Question: I am using a ViewFlipper to toggle between views. I would like to get the same effect as Facebook's or Youtube's settings views, which is to keep a bit of the last view showing to the right. See image below. How can I do this?

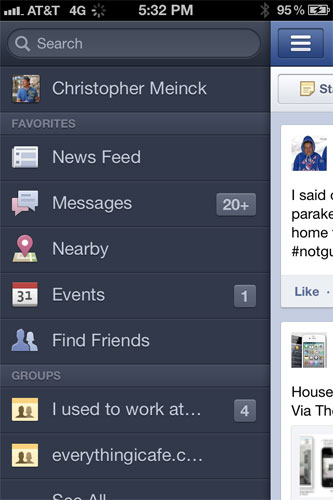
Answer: Instead of using a ViewFlipper, try a ViewPager. The ViewPager is best, I think, if you want to have different pages and let the user control which one they see. It uses the paging animation by default, and you can specify page width so the user can see parts of the page next to it.